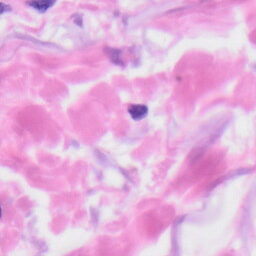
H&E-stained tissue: Skin